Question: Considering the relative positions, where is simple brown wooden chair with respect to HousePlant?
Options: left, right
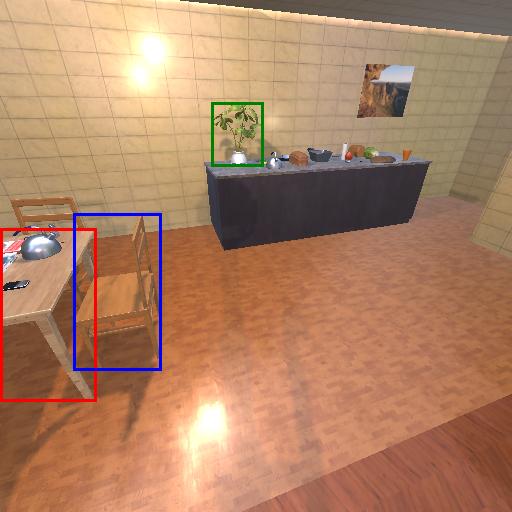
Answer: left